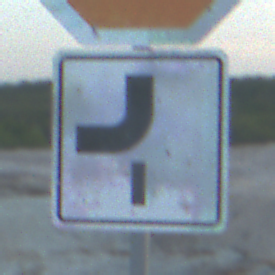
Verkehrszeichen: VerlaufVorfahrtsstrasse7
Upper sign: Stop
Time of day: SunriseSunset
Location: Outdoor (Beach)
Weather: PartlyCloudy
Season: NotSpecified
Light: Natural